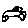
Label: car